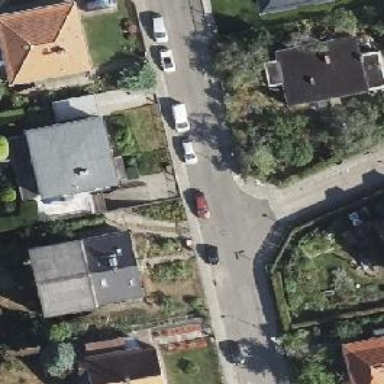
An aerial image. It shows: Residential road with asphalt surface. Both sides have sidewalks.